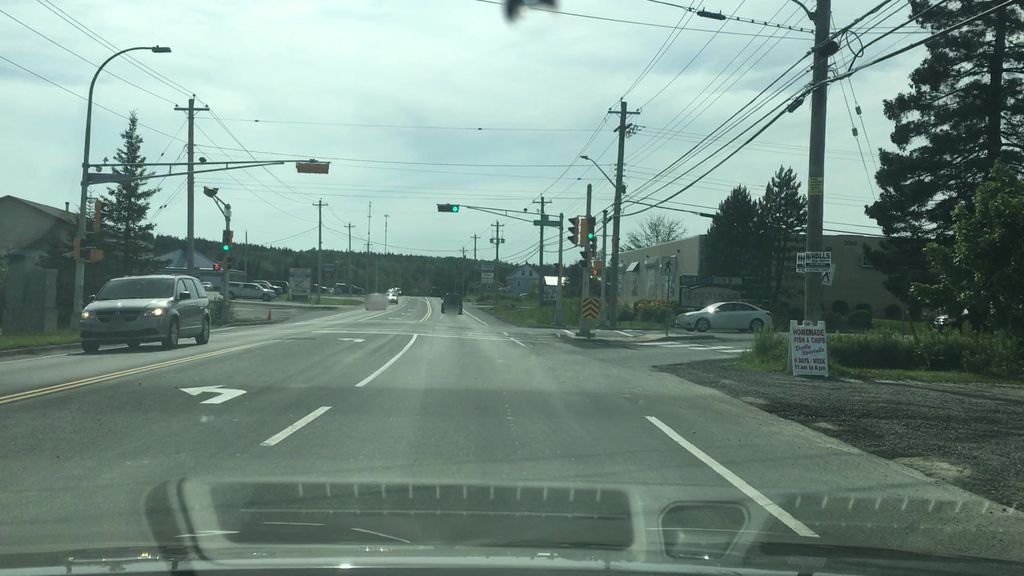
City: halifax